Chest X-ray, PA view. Patient: 55 years old, sex F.
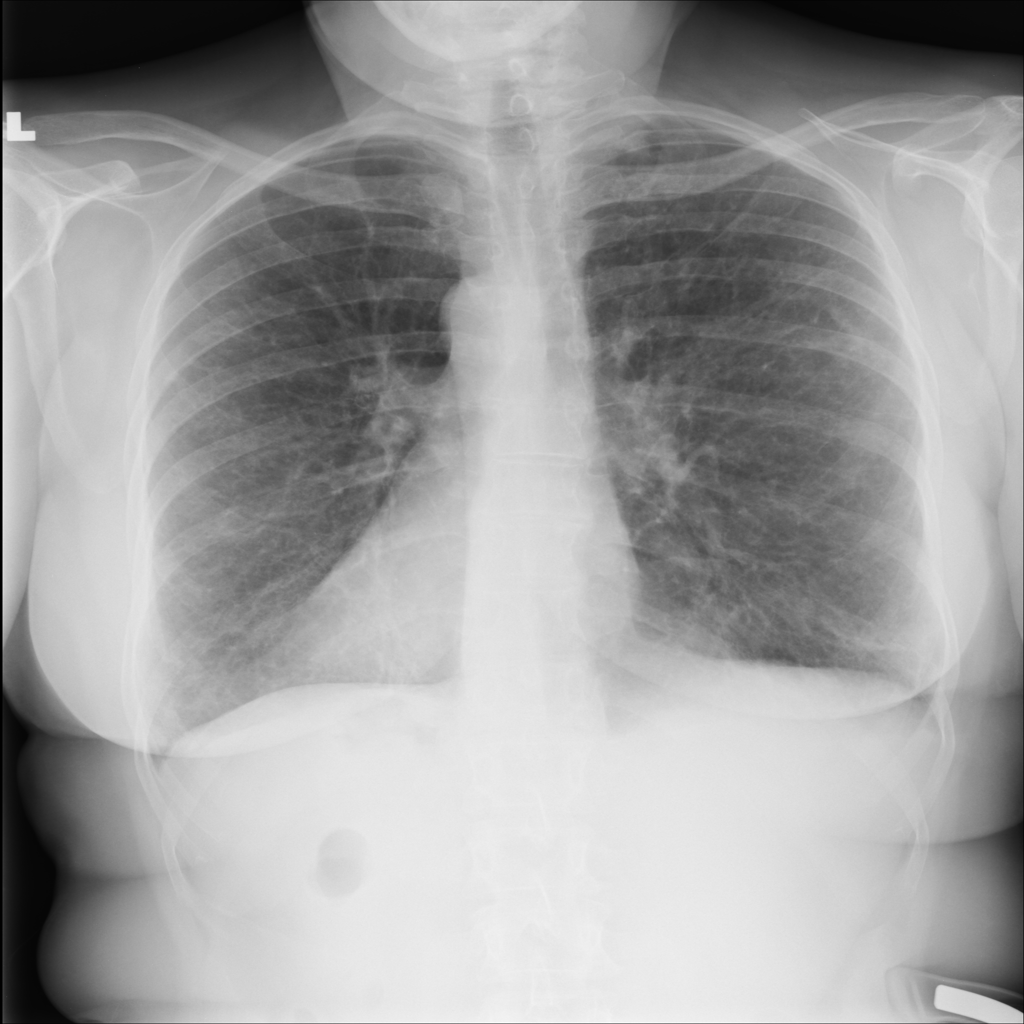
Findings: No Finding